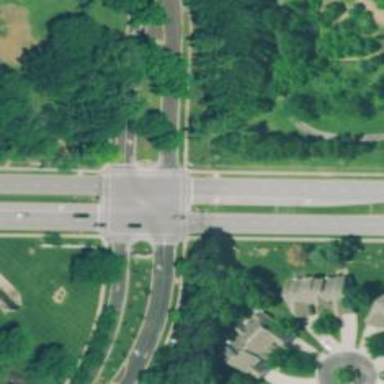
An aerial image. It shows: Solid stop line on the road.